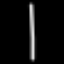
Label: line